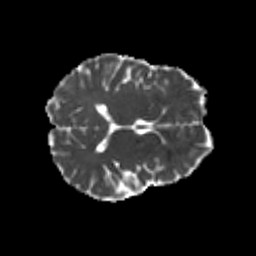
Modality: MD
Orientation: axial
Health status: healthy
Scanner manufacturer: philips
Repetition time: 7.388 s
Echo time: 0.08599 s